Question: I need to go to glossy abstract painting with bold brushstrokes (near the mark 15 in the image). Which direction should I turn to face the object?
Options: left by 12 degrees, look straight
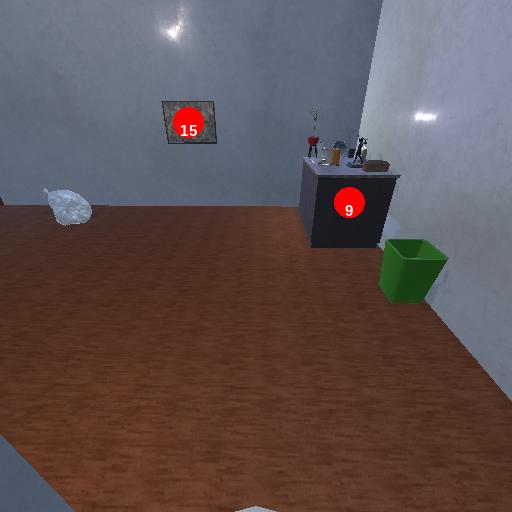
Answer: left by 12 degrees